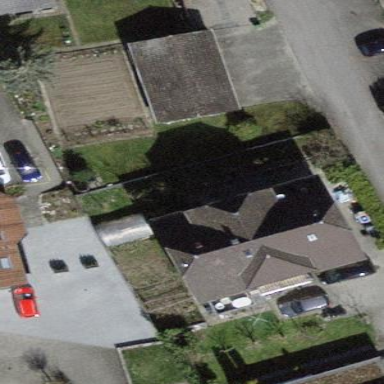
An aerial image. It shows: Building with tiled roof.